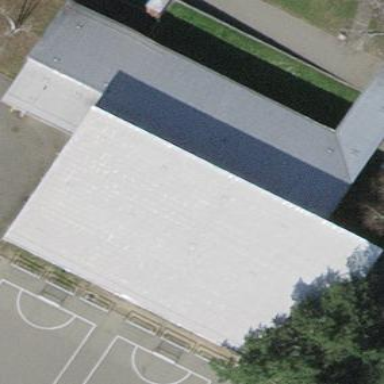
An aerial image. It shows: School building.